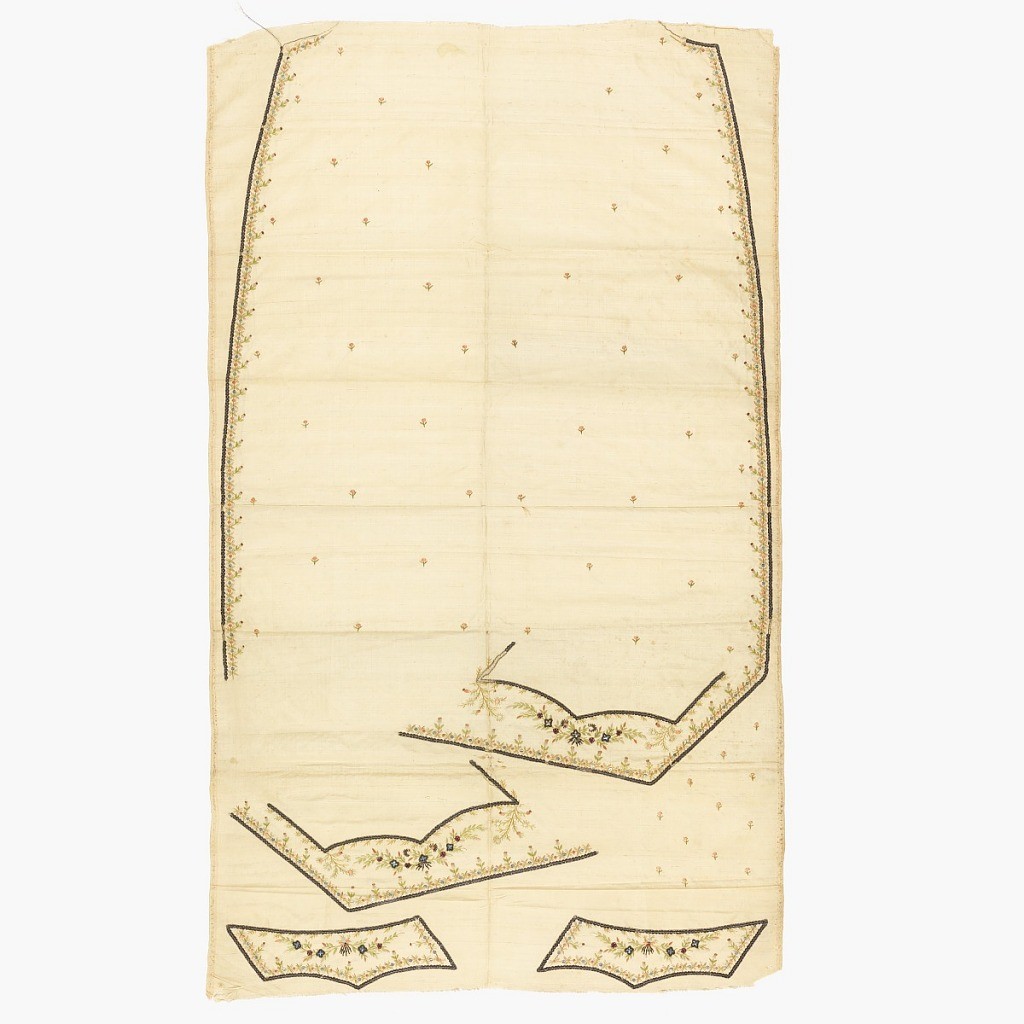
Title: Uncut waistcoat
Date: late 18th century
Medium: silk, metallic thread, paillettes, colored foil Technique: embroidered on plain weave
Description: Panel of white silk with embroidery intended to cut and made into a waistcoat. Field sprinkled with tiny sprays of pink flowers and green leaves. Edges and pocket flaps decorated with border of small flowers within lines of paillettes and ornaments worked in metallic thread and foil.